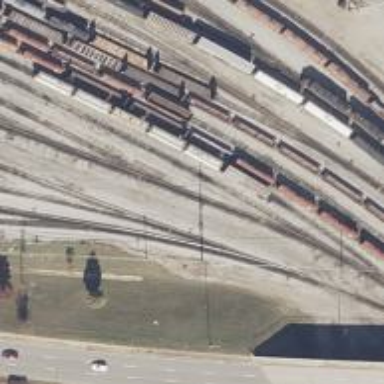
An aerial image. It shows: Railway yard used for servicing trains.